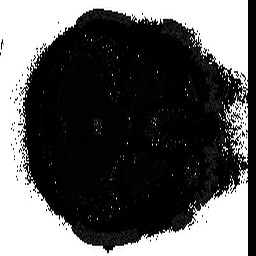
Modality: T2starmap
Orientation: axial
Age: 35
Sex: female
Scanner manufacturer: siemens
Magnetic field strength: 3 T
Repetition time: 0.043 s
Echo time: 0.00184 s